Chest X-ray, PA view. Patient: 47 years old, sex M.
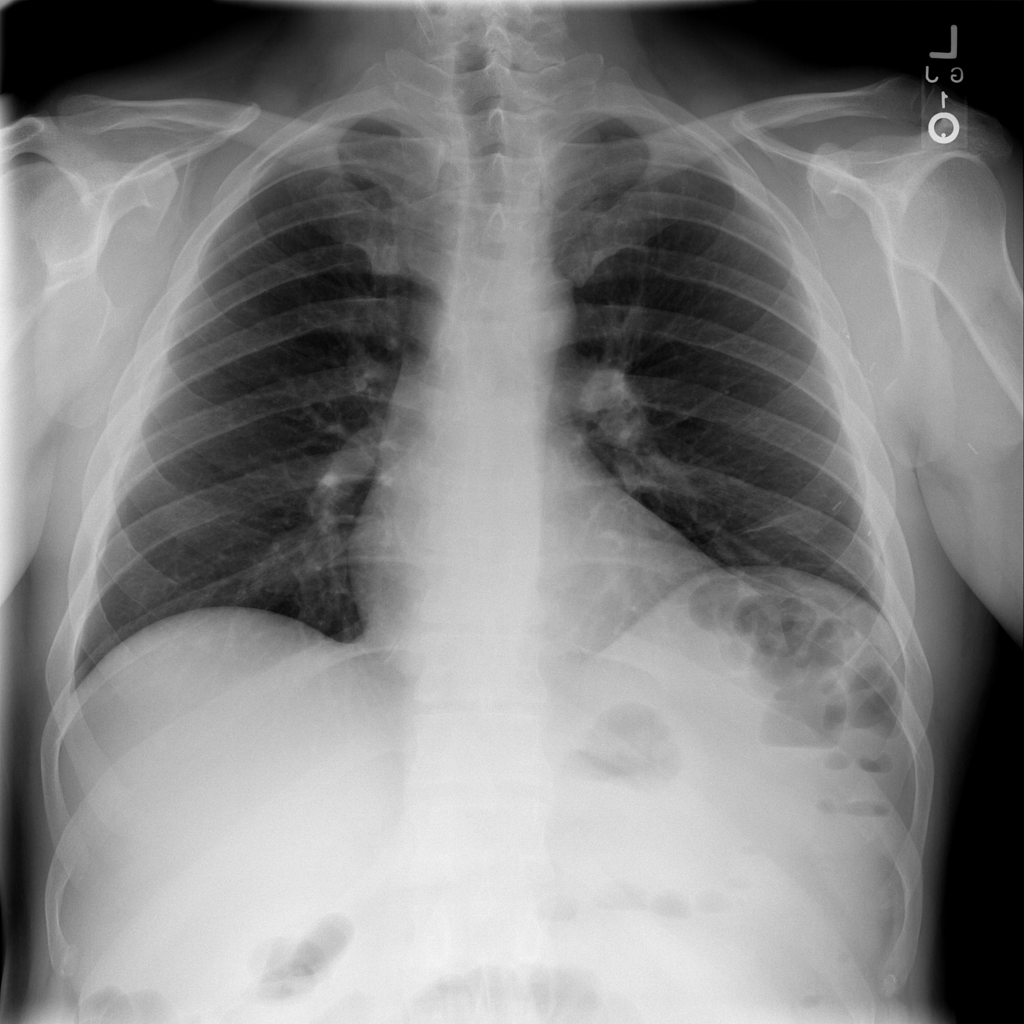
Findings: No Finding